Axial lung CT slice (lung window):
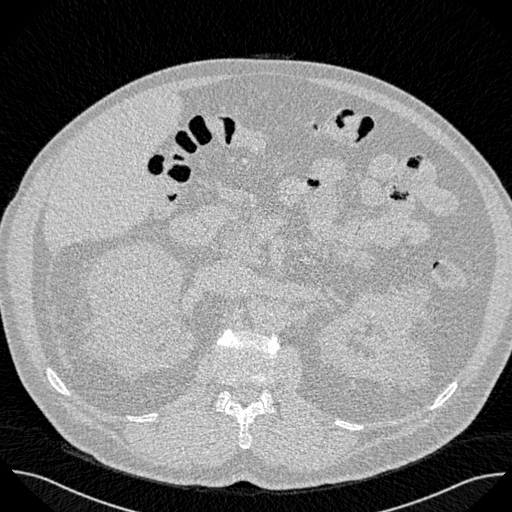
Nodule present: no